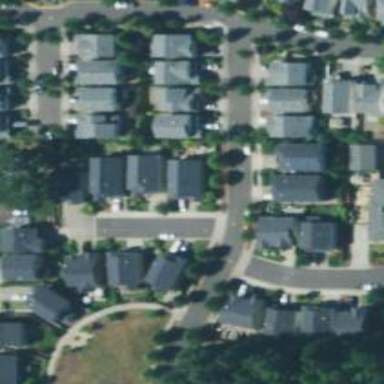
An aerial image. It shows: Residential road with asphalt surface. Sidewalk is present on the left side.